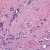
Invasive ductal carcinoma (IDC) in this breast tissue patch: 1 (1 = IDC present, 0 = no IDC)